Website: macys
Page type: billing-address
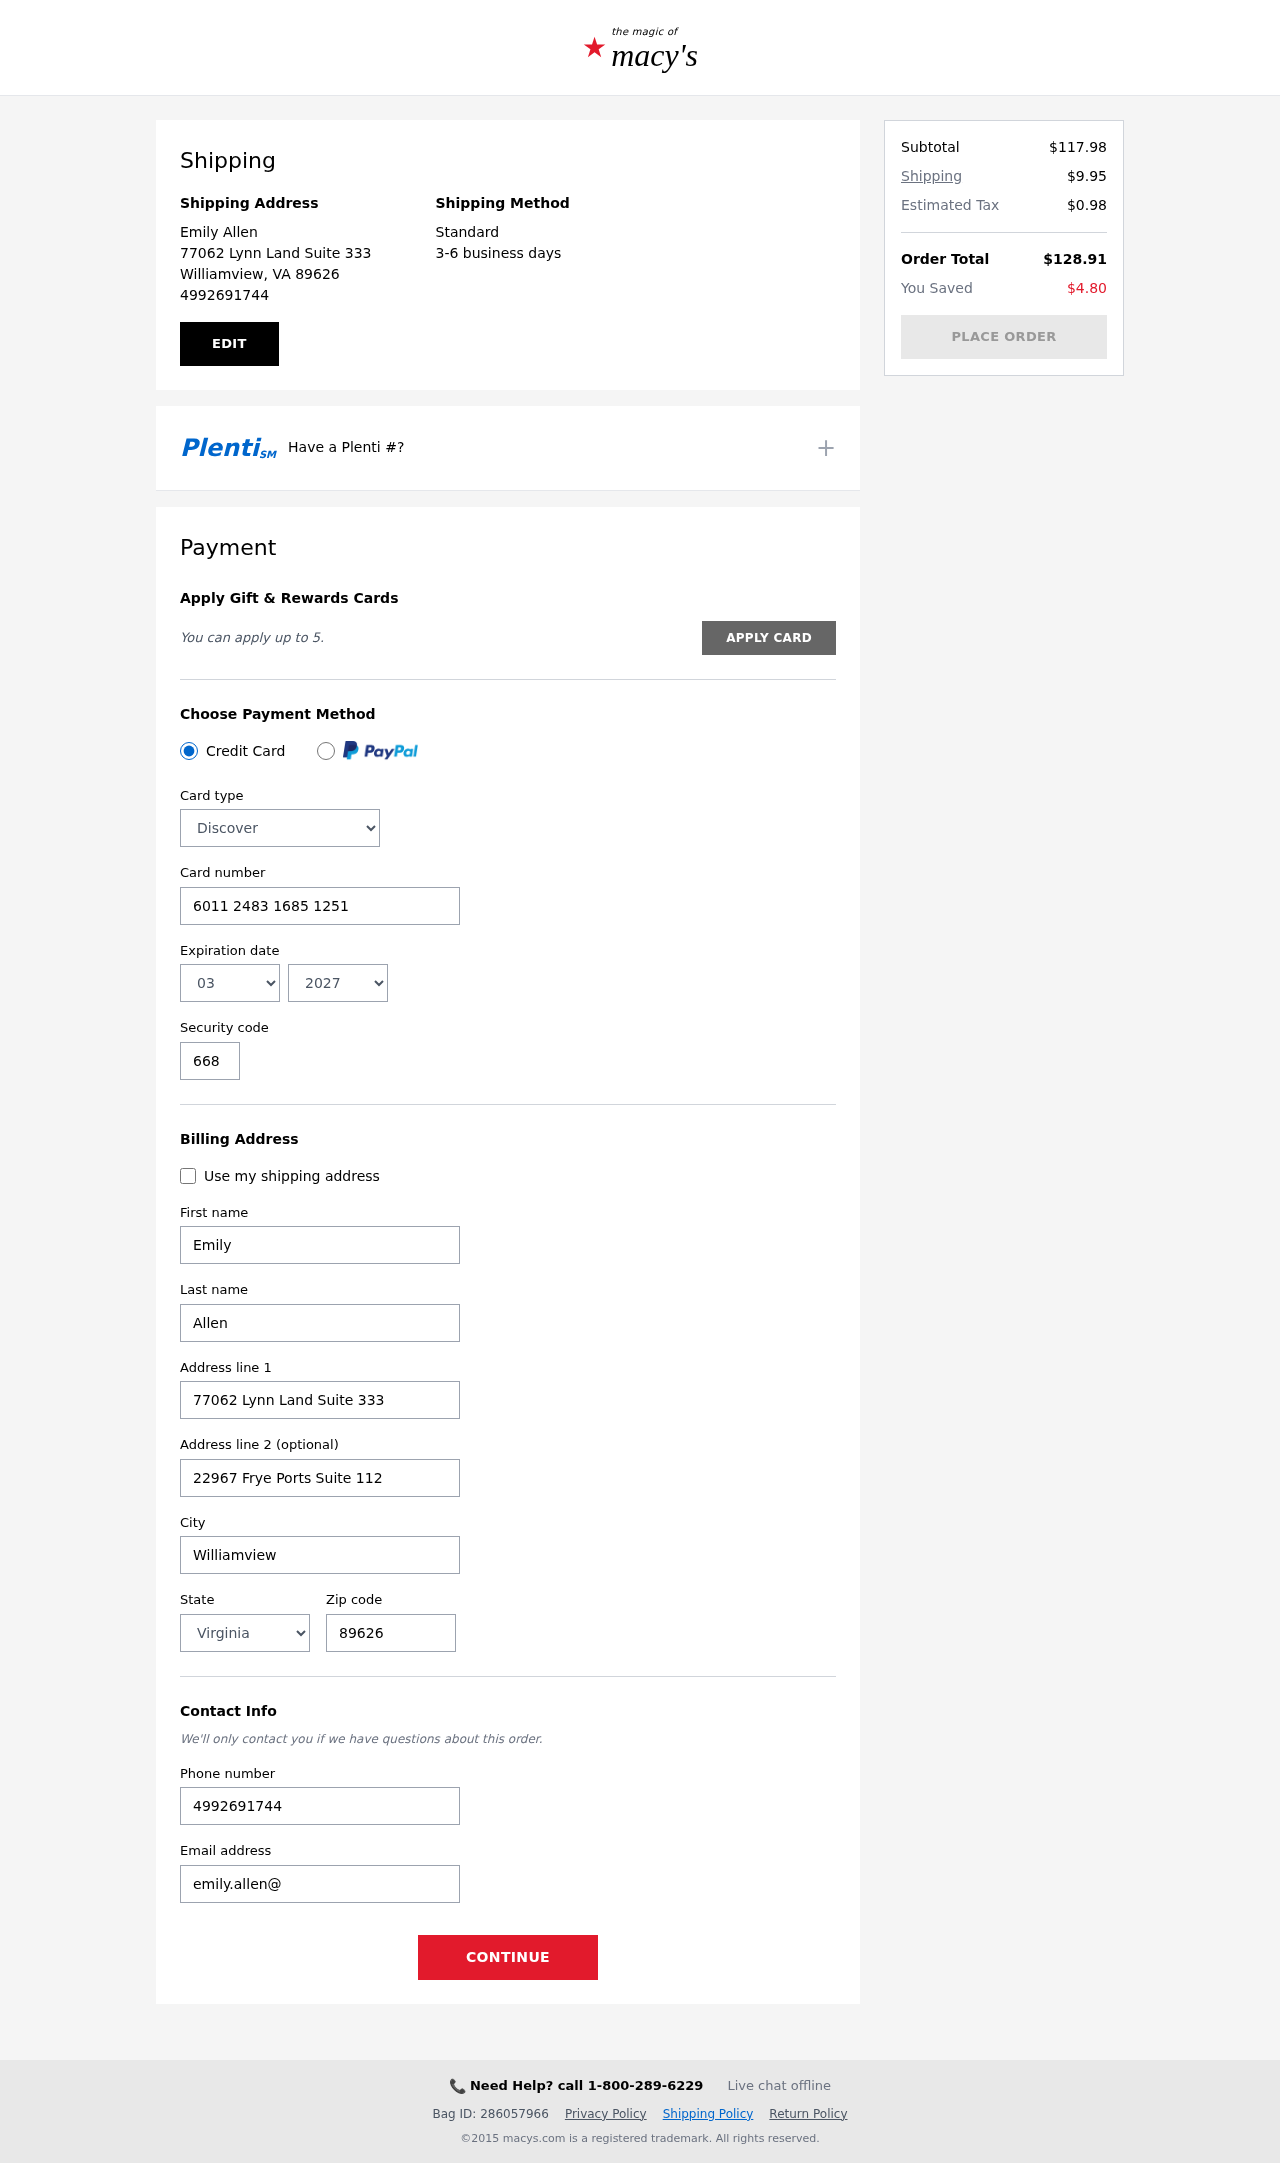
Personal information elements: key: PII_CARD_CVV
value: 668
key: PII_CARD_EXPIRY_MONTH
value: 03
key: PII_CARD_EXPIRY_YEAR
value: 27
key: PII_CARD_NUMBER
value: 6011 2483 1685 1251
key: PII_CARD_TYPE
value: Discover
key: PII_CITY
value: Williamview
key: PII_CITY_STATE_ZIP
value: Williamview, VA 89626
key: PII_EMAIL
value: emily.allen@gmail.com
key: PII_FIRSTNAME
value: Emily
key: PII_FULLNAME
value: Emily Allen
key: PII_LASTNAME
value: Allen
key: PII_PHONE
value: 4992691744
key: PII_POSTCODE
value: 89626
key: PII_STATE
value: Virginia
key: PII_STREET
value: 77062 Lynn Land Suite 333
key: PII_STREET2
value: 22967 Frye Ports Suite 112
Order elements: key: ORDER_SUBTOTAL
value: $117.98
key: ORDER_SHIPPING_COST
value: $9.95
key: ORDER_TAX
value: $0.98
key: ORDER_TOTAL
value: $128.91
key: ORDER_SAVINGS
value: $4.80